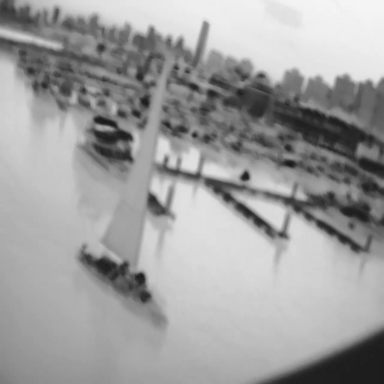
There is a sailboat in the infrared image.